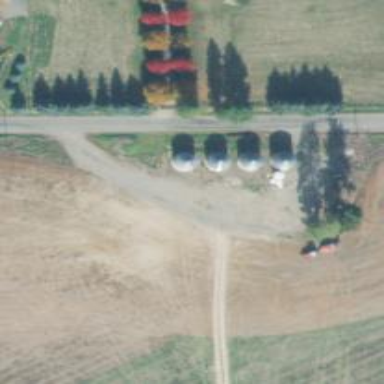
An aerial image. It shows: Silo.